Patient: sex F, age 68
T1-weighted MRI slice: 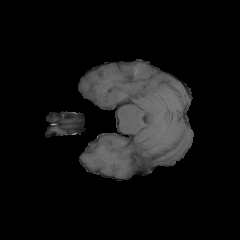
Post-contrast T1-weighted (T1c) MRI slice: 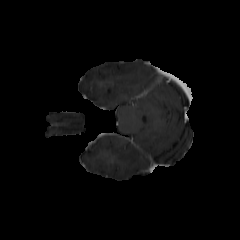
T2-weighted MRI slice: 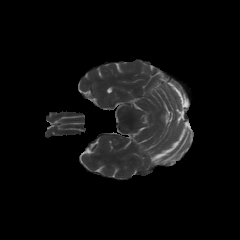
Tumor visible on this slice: no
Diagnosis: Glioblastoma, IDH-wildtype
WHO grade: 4